Question: I just updated Flutter and Dart to the newest versions. I upgraded Flutter on the master branch and it automatically updated Dart too. There is now a serious problem. In all of my files, every time I declared a type before the name of a variable or parameter etc, they all now appear in a way that's almost highlighted but not? It's like a phantom part of the code. Can't click it or select it. Cursor skips over it. Help.

Dart: v3.48.3
Flutter: v3.48.0
VS Code: v1.71.2
Side note, all these ghosted types will completely disappear if I uninstall Dart, then they come back and do the same thing on re-install.
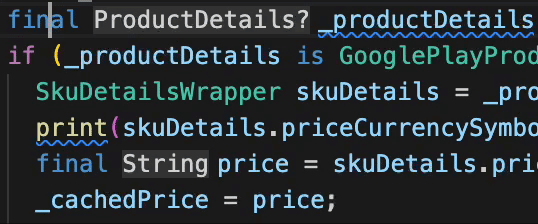
Answer: We recently added support for "Inlay Hints" in the Dart language server. This allows you to see inferred types and parameter names in the source.
It was intended to be opt-in, but the global VS Code setting for inlay hints was on by default so this showed up for users on the Flutter master branch.
As long as you're on the latest version of the Dart extension this should now be fixed, and the inlay hints will only be shown while you're holding down the shortcut key ('Ctrl'+'Option/Alt'). This behaviour can be changed in your Dart-specific setting of your VS Code settings.